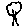
Label: tree